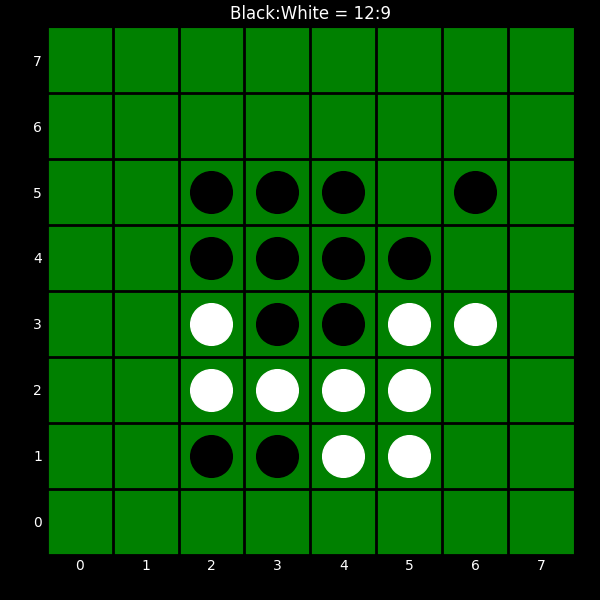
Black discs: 12
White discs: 9